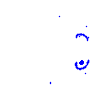
Particle: electron